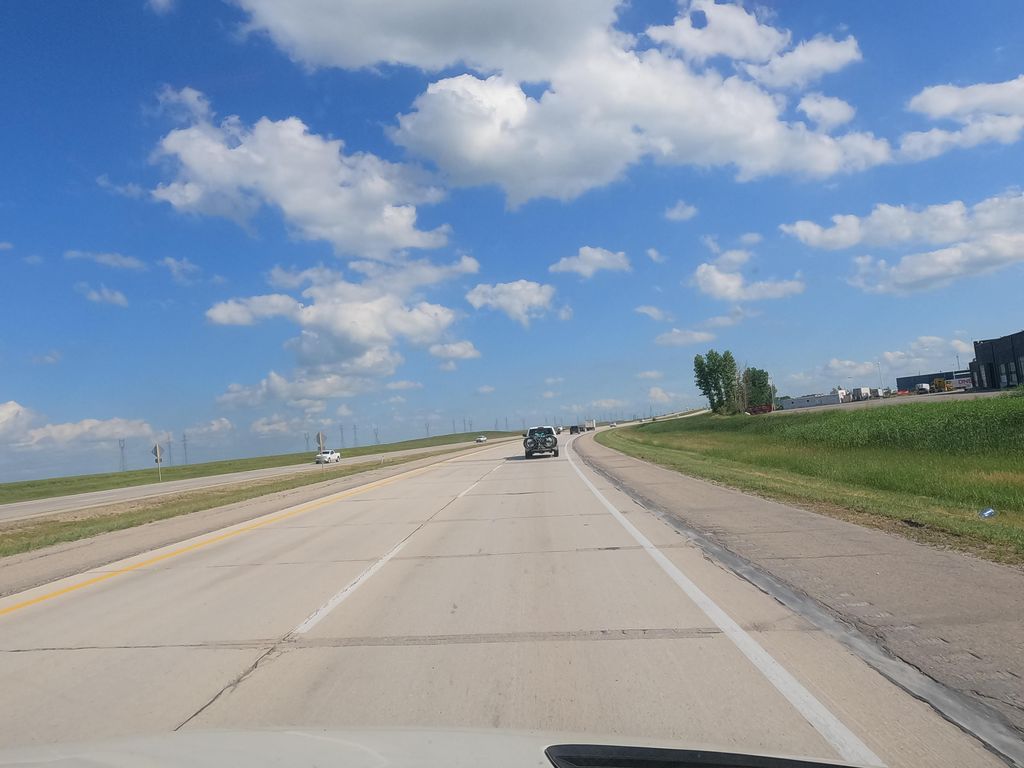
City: winnipeg